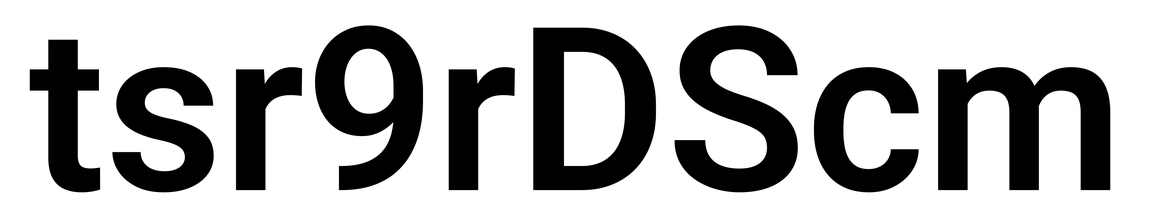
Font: Roboto_SemiBold